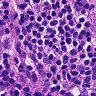
Metastatic tissue present: no